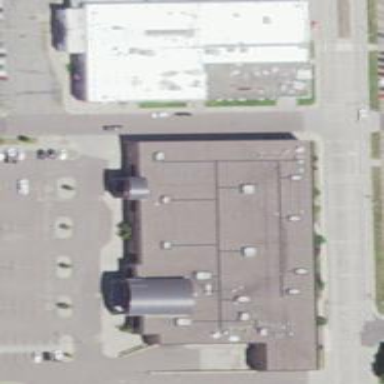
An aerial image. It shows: Retail building housing supermarket.